Question: After upgrading to latest version of Laravel, I get an error message when I try to log out after being logged in.
My validation looks like this (I've put this in the User model):
'''
public $errors;
protected static $rules = array(
'name' => 'required',
'email' => 'required,email',
'company_id' => 'required,integer'
);
public static function boot()
{
parent::boot();
static::saved(function()
{
// Cache::forget('query.user.all');
});
static::saving(function($model)
{
return $model->validate();
});
}
public function validate()
{
$v = Validator::make($this->getAttributes(), static::$rules);
if ($v->fails())
{
$this->errors = $v->messages();
return FALSE;
}
return TRUE;
}
'''
I think it's because the form input doesn't exist when logging out, so the validation fails. Is there a way to split the save function into one for logging in, and one for logging out?

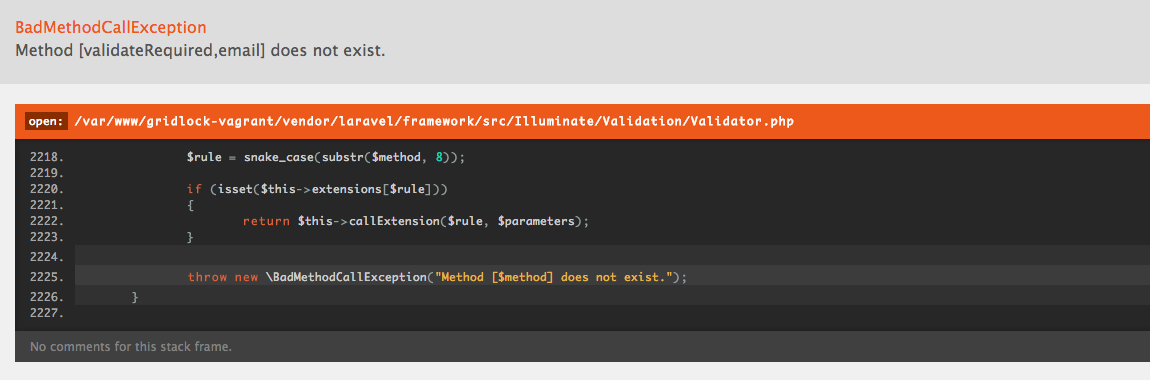
Answer: The error says 'validateRequired,email' does not exist.
Thats because your validation rules dont look to be correct. You should spilt them with piping like '|' or you can put them as separate elements of an array.
Change
'''
protected static $rules = array(
'name' => 'required',
'email' => 'required,email',
'company_id' => 'required,integer'
);
'''
to
'''
protected static $rules = array(
'name' => 'required',
'email' => 'required|email',
'company_id' => 'required|integer'
);
'''
or
'''
protected static $rules = array(
'name' => 'required',
'email' => array('required', 'email'),
'company_id' => array('required', 'integer')
);
'''